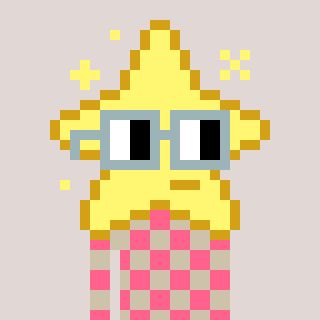
a pixel art character with square dark gray glasses, a star-shaped head and a bege-colored body on a warm background